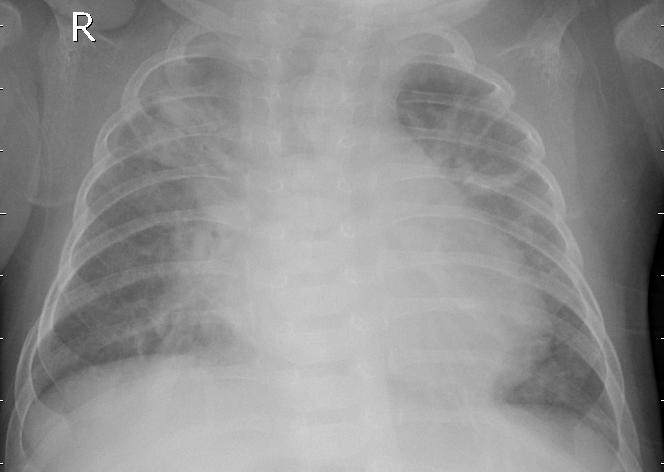
Diagnosis: PNEUMONIA